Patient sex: M
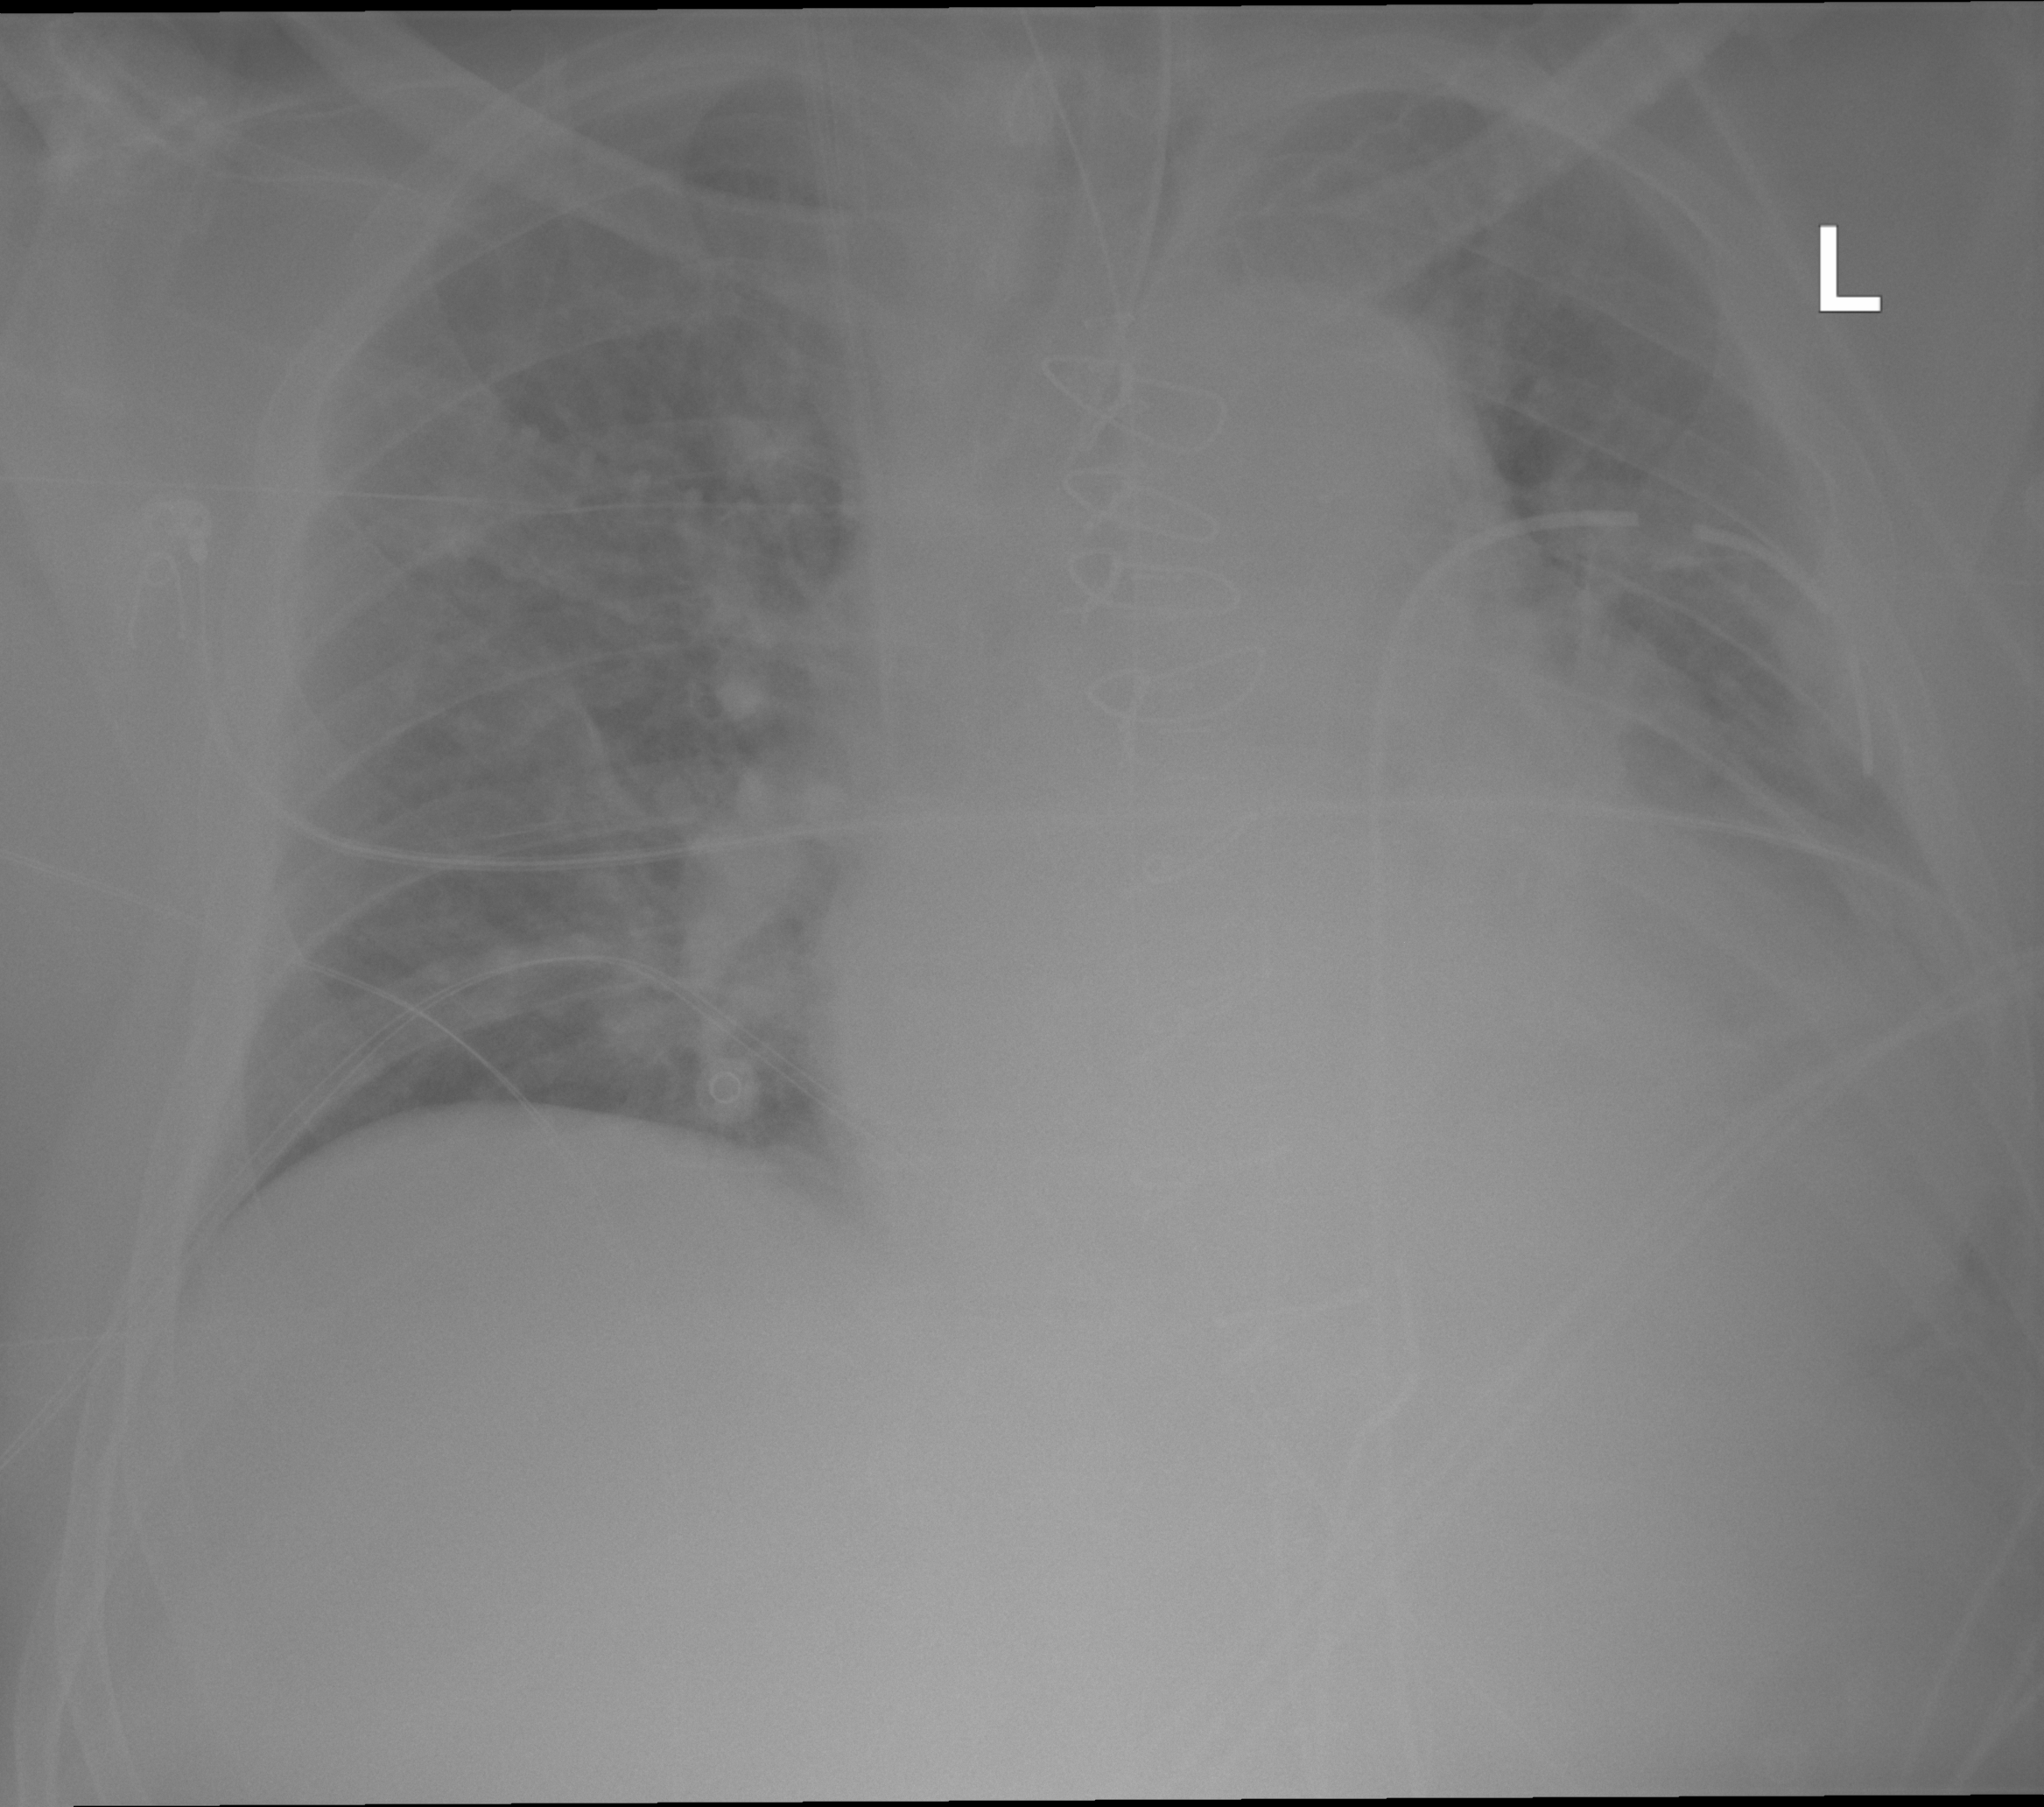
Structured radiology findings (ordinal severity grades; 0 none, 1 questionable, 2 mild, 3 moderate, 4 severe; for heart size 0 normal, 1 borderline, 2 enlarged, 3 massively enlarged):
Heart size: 2
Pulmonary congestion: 2
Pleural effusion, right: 0
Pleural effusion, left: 1
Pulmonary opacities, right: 0
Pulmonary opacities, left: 0
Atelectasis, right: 0
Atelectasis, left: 0